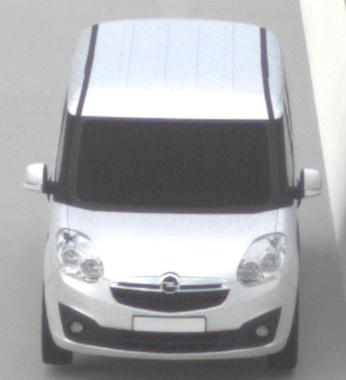
Make: Opel
Model: Combo Combi L1H1 1.4
Detailed model: Combo (D) Combi
Model produced from: 2012/01
Model produced until: 2013/11
Doors: 5
Color: white
Road condition: dry road
Daytime: midday
Contrast: low contrast